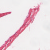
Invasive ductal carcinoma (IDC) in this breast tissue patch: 0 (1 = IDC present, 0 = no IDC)